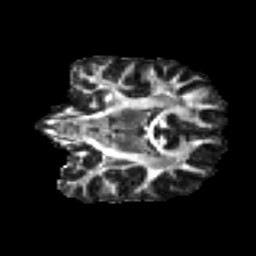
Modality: FA
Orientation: coronal
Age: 23
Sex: male
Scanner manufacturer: ge
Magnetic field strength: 3 T
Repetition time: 7.8 s
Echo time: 0.0607 s